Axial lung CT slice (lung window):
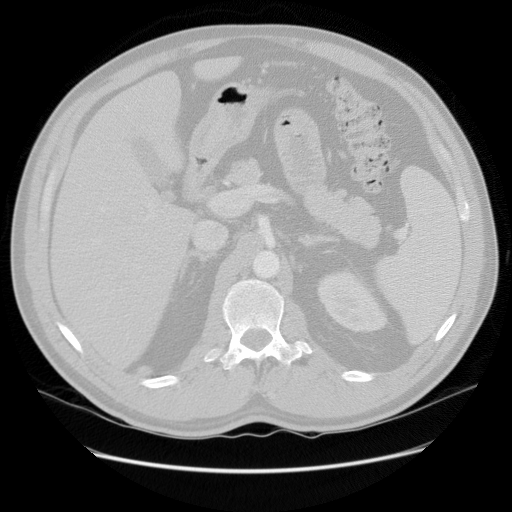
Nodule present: no